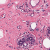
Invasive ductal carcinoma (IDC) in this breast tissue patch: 0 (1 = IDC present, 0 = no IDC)